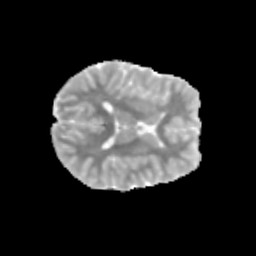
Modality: MD
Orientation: axial
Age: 11
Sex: female
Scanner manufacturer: siemens
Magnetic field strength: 3 T
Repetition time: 3.8 s
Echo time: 0.07 s